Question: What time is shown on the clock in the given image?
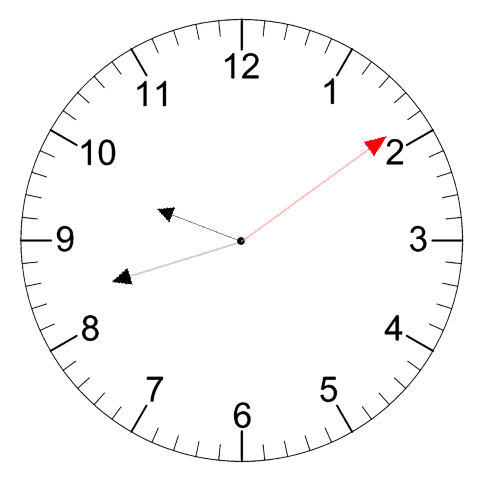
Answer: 09:42:09